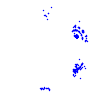
Particle: pion